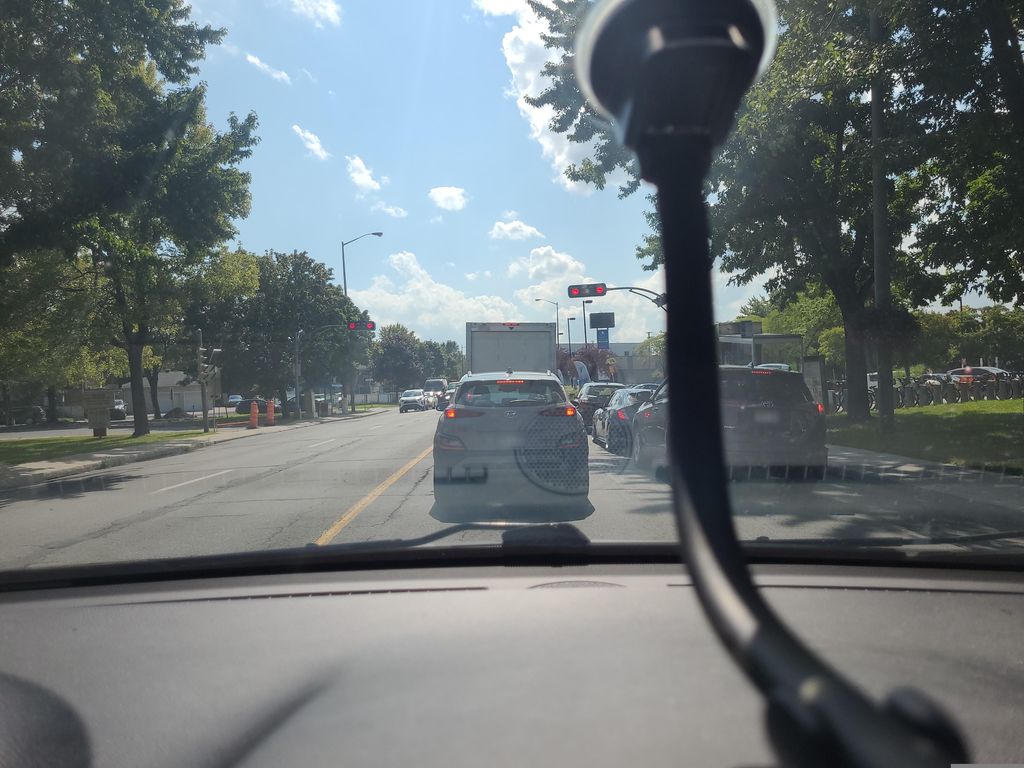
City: montreal